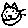
Label: cat